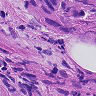
Metastatic tissue present: yes